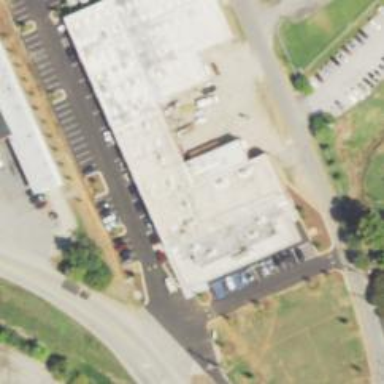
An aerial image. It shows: Healthcare clinic.